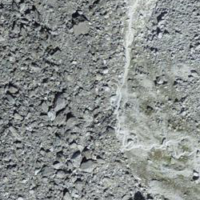
EUNIS habitat code: 48
Species observed at this site:
Ranunculus glacialis